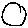
Label: circle